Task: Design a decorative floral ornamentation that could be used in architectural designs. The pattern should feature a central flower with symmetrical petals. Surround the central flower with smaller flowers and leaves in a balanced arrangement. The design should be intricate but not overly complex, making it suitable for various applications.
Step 559:
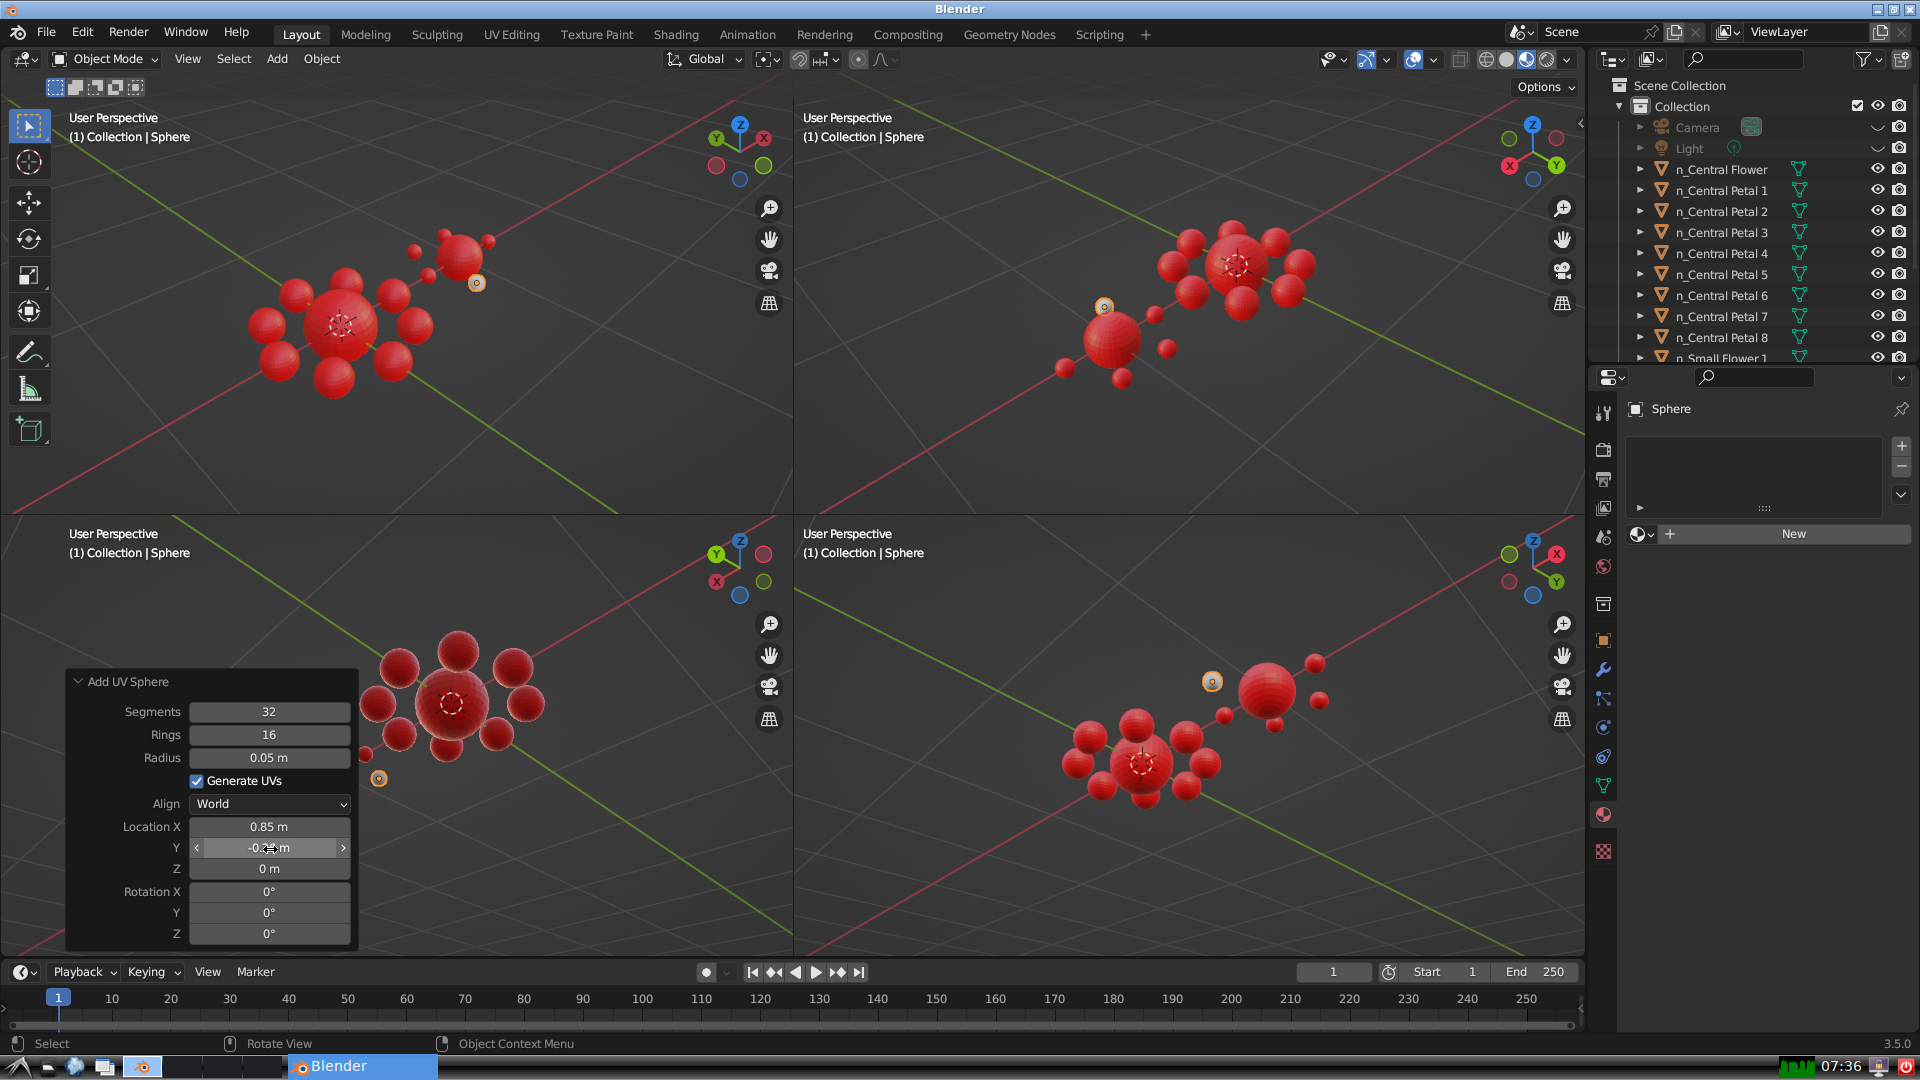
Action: {"mouse_move": [270, 867]}